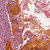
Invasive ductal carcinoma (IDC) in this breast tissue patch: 0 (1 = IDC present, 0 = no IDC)